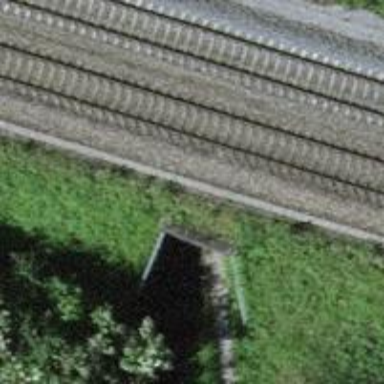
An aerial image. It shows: Retaining wall.